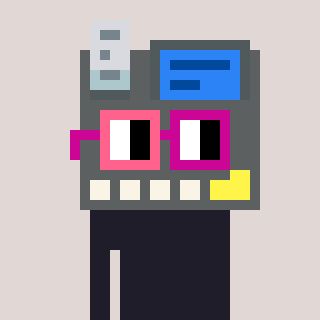
a pixel art character with square pink and red glasses, a cash register-shaped head and a grayscale-colored body on a warm background